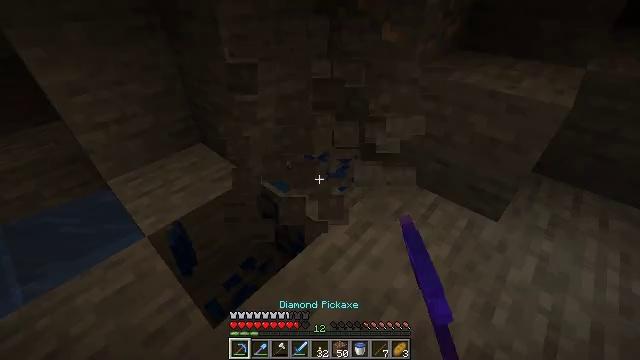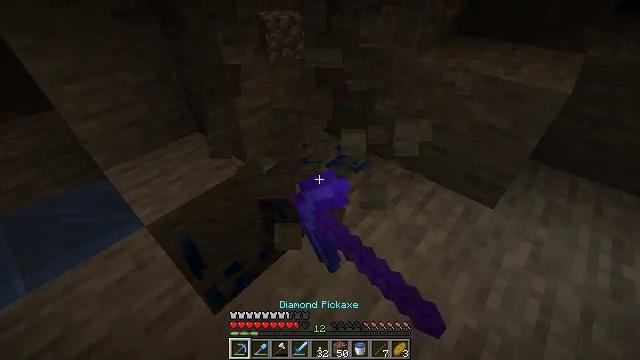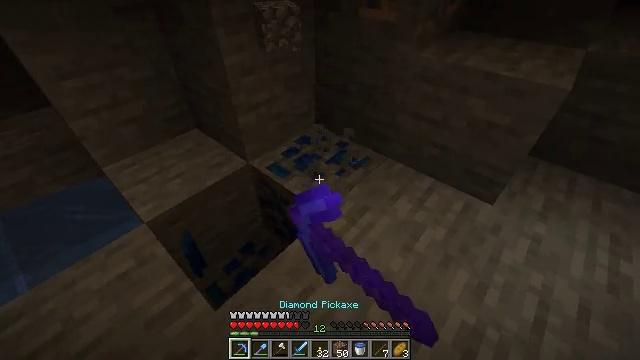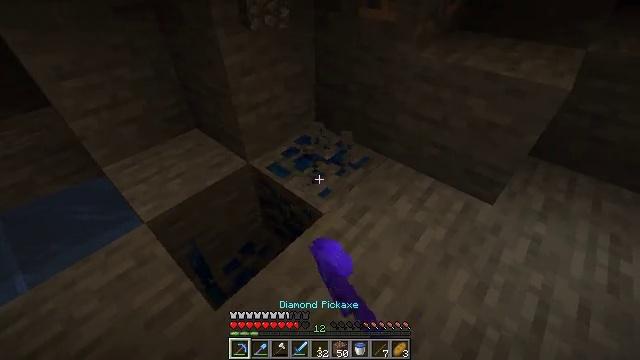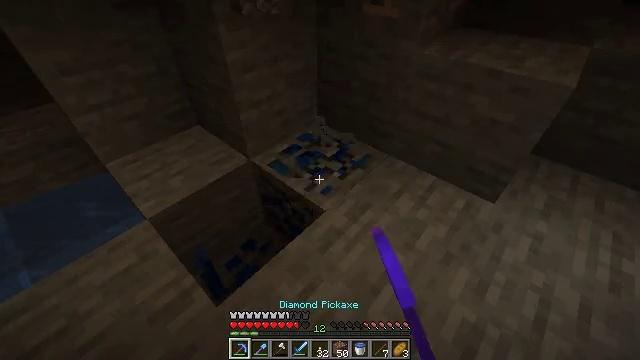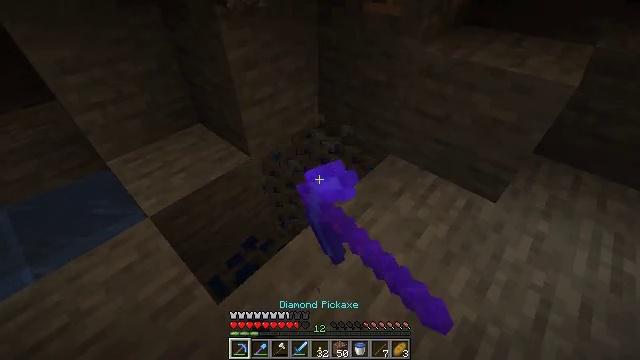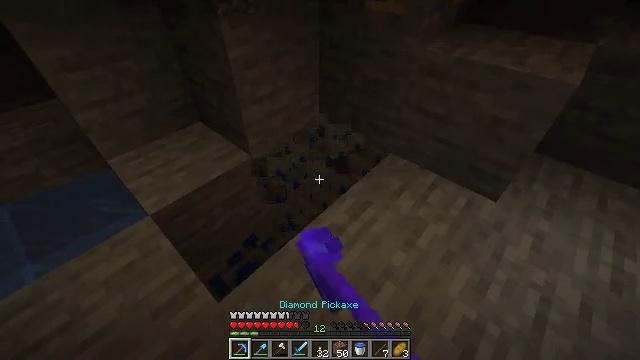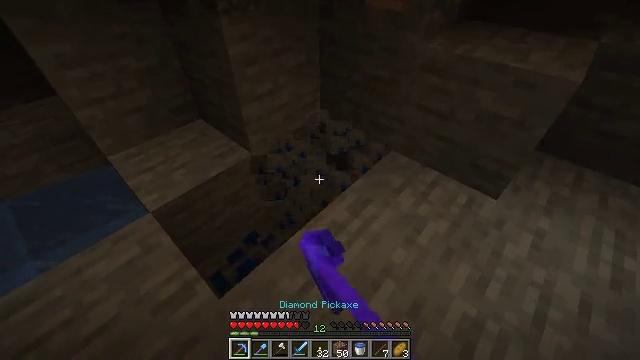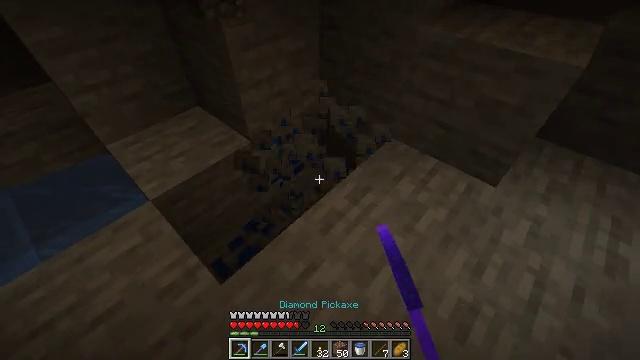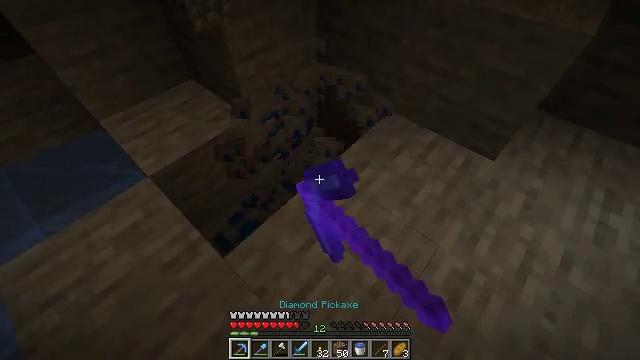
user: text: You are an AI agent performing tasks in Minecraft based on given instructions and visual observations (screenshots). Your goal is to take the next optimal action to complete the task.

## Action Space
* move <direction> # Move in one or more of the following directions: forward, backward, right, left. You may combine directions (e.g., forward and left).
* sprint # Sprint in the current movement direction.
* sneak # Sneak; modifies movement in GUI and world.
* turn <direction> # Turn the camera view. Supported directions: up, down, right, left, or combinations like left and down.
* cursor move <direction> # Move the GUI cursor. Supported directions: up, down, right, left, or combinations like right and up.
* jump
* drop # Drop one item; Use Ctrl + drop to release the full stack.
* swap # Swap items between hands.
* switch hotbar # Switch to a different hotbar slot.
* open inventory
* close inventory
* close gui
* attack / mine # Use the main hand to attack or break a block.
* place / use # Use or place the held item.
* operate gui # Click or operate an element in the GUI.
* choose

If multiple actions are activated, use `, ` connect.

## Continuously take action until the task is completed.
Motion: motion action
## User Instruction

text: Harvest lapis ore for blue dye.
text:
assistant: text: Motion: turn down, attack / mine
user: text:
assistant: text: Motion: attack / mine
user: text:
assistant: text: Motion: attack / mine
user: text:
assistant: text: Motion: attack / mine
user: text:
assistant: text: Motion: attack / mine
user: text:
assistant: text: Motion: attack / mine
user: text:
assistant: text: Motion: attack / mine
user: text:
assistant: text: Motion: turn down, attack / mine
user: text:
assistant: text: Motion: turn down
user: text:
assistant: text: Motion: no_op